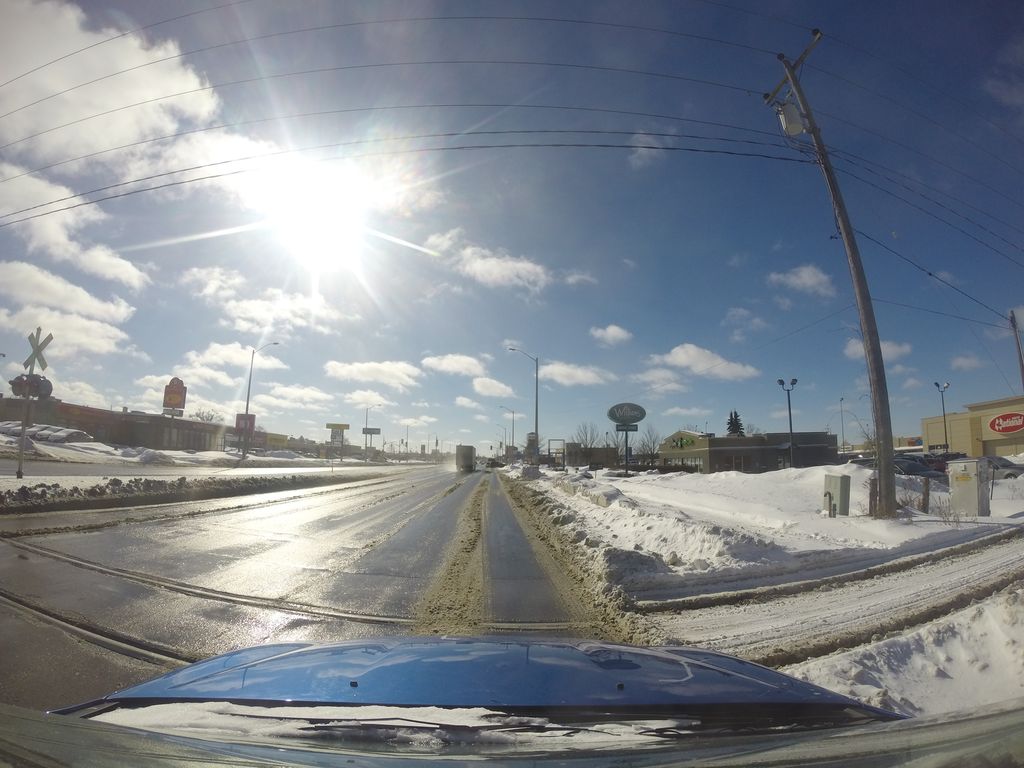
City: kitchener-waterloo